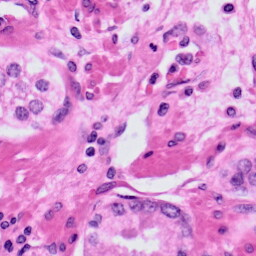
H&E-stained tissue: Prostate